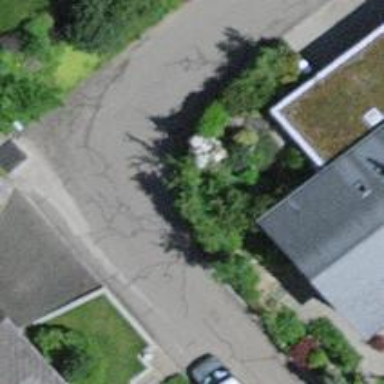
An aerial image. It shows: Set of steps on the road.